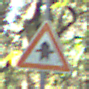
Verkehrszeichen: Vorfahrt
Umgebung: Outdoor, Nature
Tageszeit: Midday
Wetter: Clear
Licht: Natural
Jahreszeit: NotSpecified
Kontrast: LowContrast